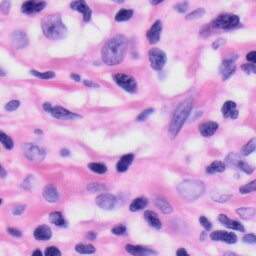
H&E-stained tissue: Skin